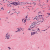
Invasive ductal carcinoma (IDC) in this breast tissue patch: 1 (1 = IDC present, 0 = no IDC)